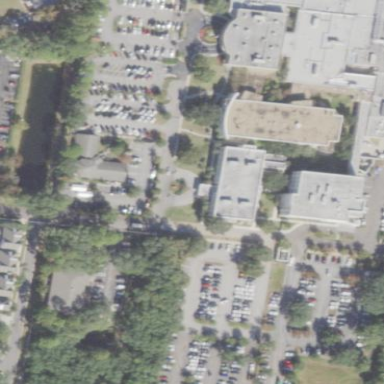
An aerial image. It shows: Healthcare facility identified as hospital.